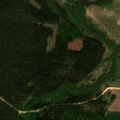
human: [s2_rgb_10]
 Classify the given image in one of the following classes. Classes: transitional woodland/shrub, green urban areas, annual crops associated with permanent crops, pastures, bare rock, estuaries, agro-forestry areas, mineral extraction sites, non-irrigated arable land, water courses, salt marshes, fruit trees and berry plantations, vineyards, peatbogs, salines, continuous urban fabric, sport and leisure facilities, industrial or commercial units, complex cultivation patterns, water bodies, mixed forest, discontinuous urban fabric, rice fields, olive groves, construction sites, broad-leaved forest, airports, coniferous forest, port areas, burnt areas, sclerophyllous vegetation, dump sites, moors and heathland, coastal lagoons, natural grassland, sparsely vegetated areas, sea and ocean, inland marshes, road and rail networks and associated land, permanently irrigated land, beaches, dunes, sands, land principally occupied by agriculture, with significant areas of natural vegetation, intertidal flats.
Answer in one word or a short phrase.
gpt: complex cultivation patterns, broad-leaved forest, coniferous forest, transitional woodland/shrub